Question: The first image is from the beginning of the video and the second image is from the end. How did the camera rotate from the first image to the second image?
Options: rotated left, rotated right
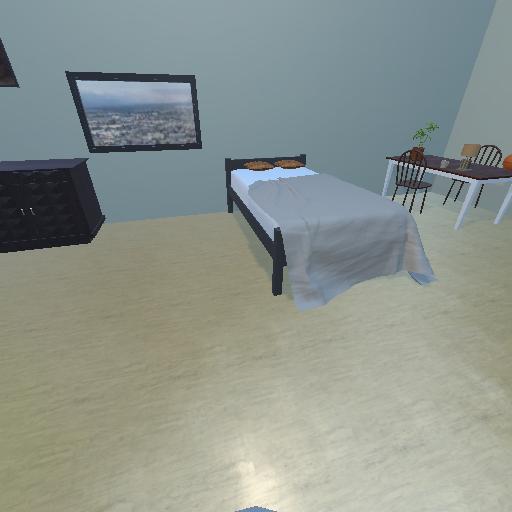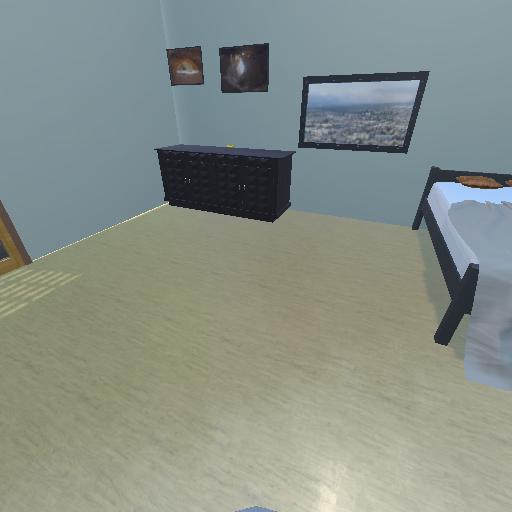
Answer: rotated left